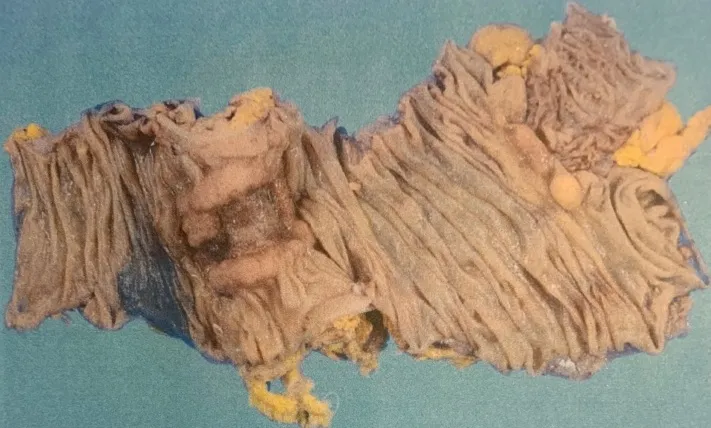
Resected specimen. T, Type2; 50 x 45 mm, tub1, stage pT3, INFb, ly1a, v0, Pn0, pN0, pPM0, pDM0, pStageIIa.
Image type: pathology (h&e)